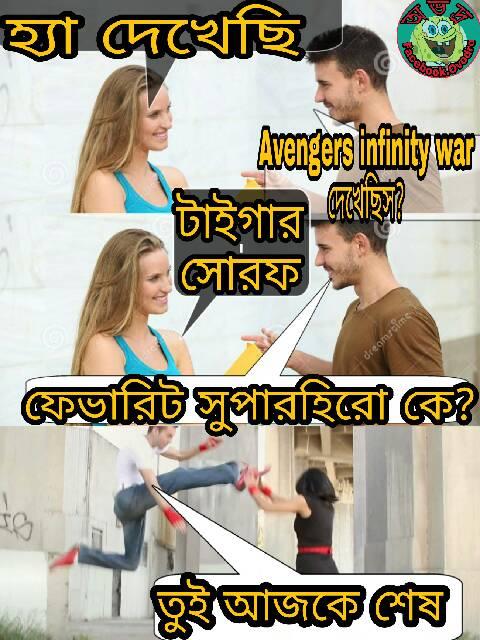
Caption: হ্যাঁ দেখেছি  Avengers Infinity war দেখেছিস ?    টাইগার সোরফ   ফেভারিট সুপারহিরো কে ?  তুই আজকে শেষ
Label: hate